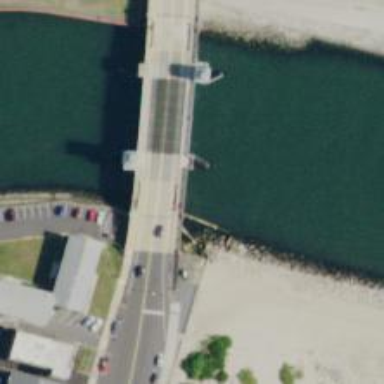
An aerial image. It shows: Bascule bridge for pedestrians.